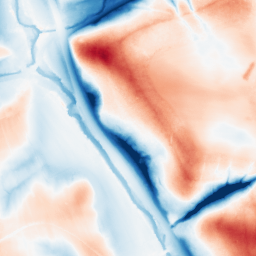
Category: classical
Decomposition family: gaussian
Decomposition parameters: sigma: 20
Upsampling method: sinc_hamming
Upsampling parameters: scale: 2
kernel_size: 16
Upsampling scale: 2